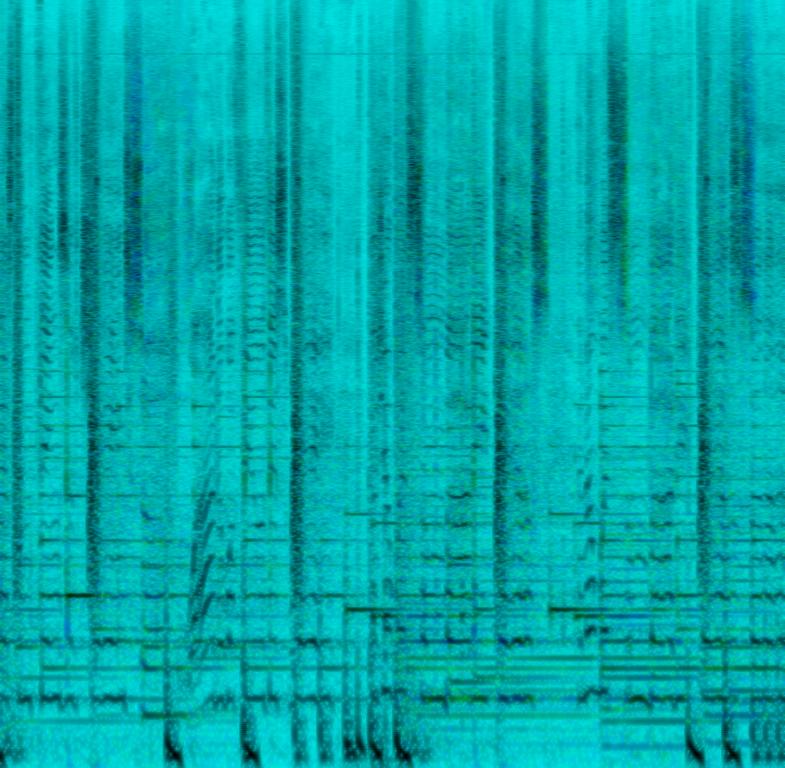
A male singer sings this cool hip hop love song with backup singers in vocal harmony. The tempo is medium with keyboard accompaniment, piano accompaniment, steady drumming rhythm, clapping percussion and other sonic effects. The song is emotional and romantic with a cool dance  groove,